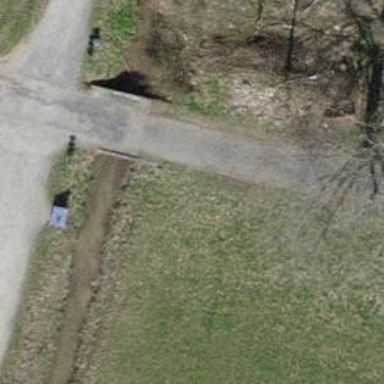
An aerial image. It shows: Service road on bridge.